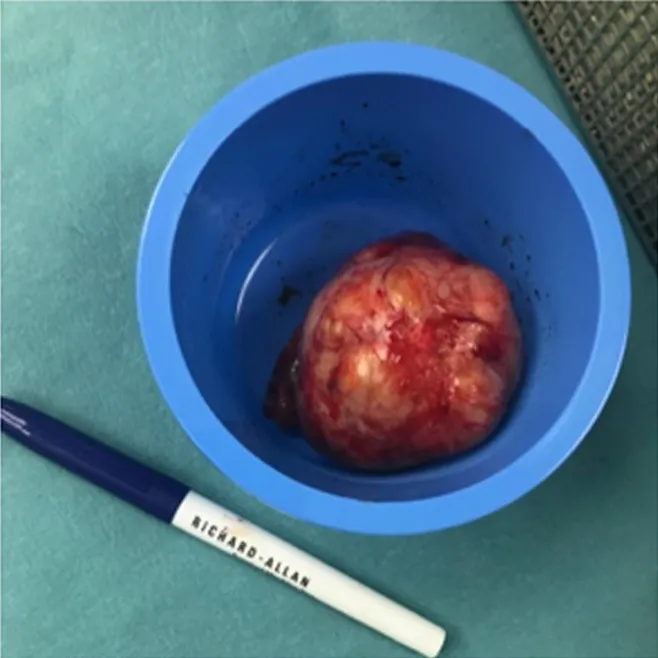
Macroscopic image showing the large mass after resection.
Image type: medical_photograph (other_medical_photograph)